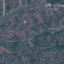
Land use / land cover: Residential